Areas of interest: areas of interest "Specialty Commercial Street"
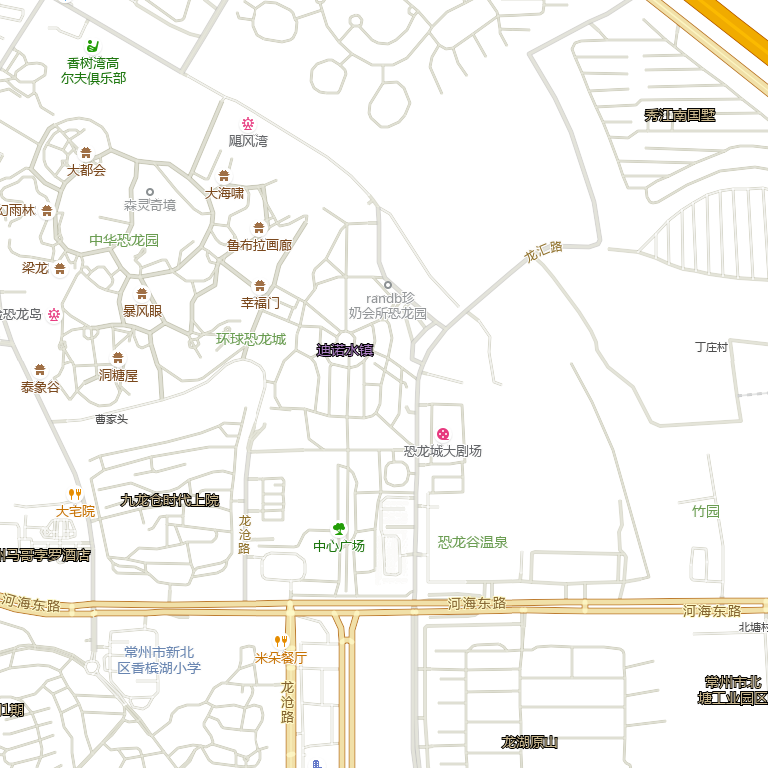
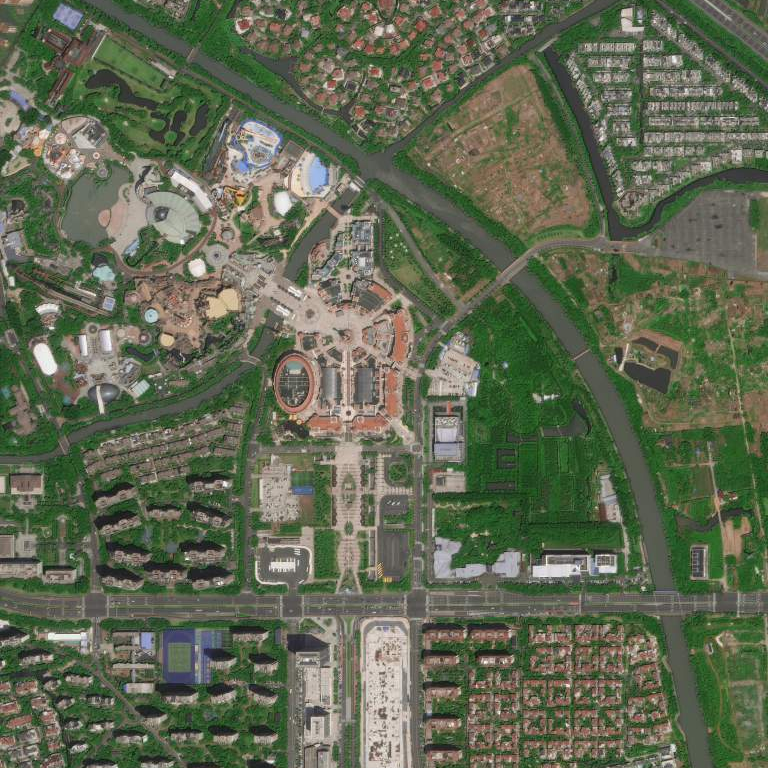